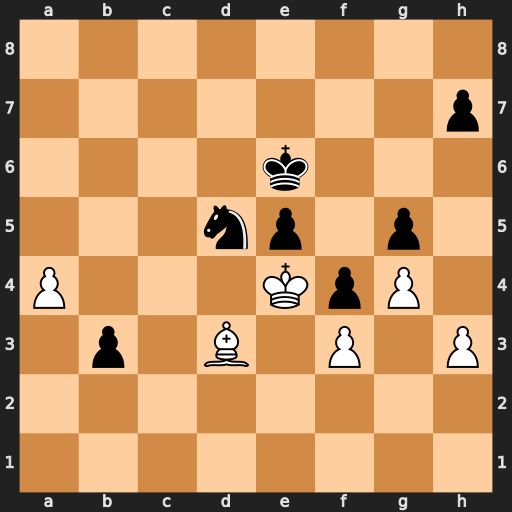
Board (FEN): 8/7p/4k3/3np1p1/P3KpP1/1p1B1P1P/8/8
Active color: w
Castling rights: -
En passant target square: -
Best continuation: Bc4 Kd6 Bxd5 b2 Ba2